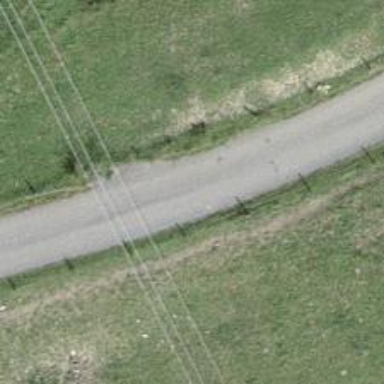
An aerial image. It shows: Unclassified road with asphalt surface.